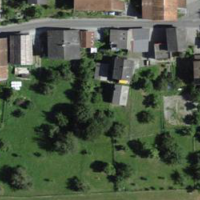
EUNIS habitat code: 55
Species observed at this site:
Ilex aquifolium